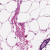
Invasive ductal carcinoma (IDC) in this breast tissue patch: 0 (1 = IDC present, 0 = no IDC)